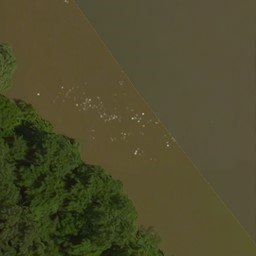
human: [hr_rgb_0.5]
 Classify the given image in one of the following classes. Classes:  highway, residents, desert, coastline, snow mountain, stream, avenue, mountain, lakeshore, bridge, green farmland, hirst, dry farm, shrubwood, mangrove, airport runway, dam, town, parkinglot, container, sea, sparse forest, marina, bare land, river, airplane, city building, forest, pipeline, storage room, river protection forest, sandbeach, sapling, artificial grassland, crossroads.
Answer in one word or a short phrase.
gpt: river protection forest